Field crop: tomato
Growth stage: 2
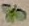
Species: solanum